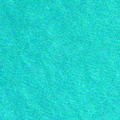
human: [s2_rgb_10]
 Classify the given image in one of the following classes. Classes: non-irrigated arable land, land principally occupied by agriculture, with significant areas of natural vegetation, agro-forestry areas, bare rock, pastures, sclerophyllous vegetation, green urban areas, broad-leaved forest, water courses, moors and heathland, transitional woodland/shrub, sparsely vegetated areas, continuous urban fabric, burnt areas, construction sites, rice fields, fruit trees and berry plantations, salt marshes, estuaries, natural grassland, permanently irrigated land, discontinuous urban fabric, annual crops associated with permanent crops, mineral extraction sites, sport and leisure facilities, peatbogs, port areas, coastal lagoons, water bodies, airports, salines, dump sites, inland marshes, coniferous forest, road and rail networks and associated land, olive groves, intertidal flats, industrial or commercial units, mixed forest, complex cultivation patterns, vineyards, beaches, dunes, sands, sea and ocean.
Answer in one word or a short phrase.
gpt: sea and ocean